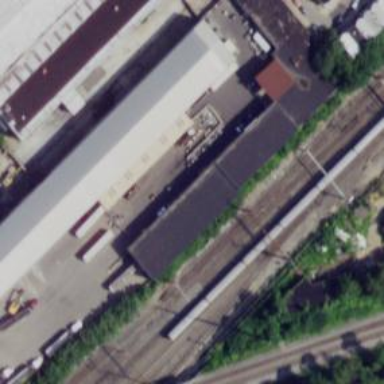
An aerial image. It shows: Industrial building.